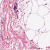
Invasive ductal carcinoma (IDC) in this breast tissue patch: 0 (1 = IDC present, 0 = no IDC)